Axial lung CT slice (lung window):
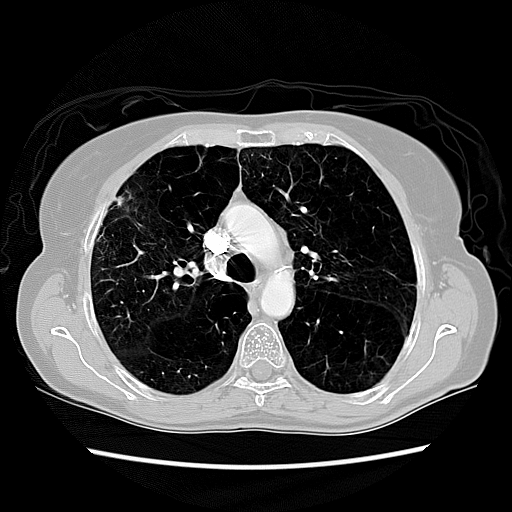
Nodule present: no